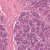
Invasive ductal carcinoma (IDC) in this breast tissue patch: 0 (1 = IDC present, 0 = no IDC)